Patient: sex F, age 28
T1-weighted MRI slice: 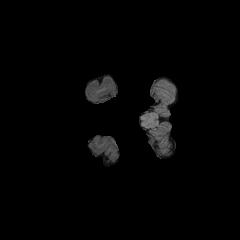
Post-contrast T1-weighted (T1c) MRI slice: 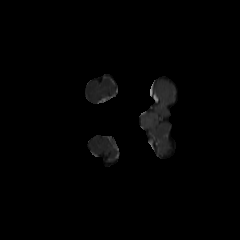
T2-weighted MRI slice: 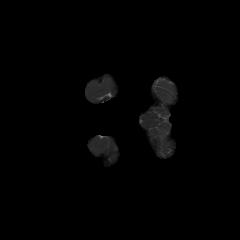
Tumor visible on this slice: no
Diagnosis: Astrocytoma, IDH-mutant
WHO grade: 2